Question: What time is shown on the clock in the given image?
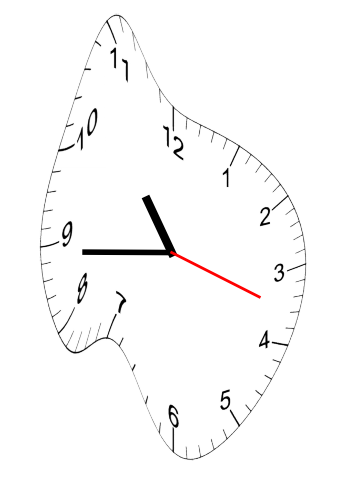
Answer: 10:44:18